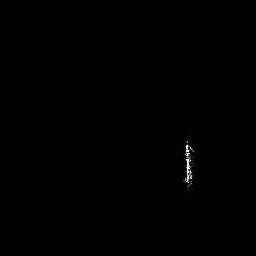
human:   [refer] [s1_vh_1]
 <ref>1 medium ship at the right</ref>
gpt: <box>[[70, 52, 75, 75, 0]]</box>